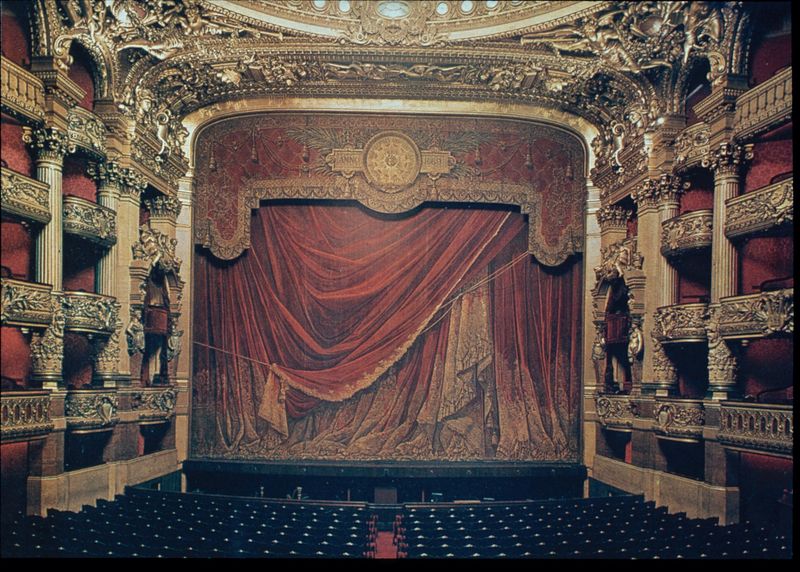
Titel: Oper (Saal)
Künstler: Henri Labrouste
Standort: Paris
Institution: Oper
Schlagwörter: blau, bunt, holz, licht, paris, raum, schmuck, schwarz, stuhl, stühle, säule, säulen, rot, ball, fest, malerei, ornament, tanz, architektur, barock, falten, rahmen, samt, vorhang, brüstung, figur, gold, reich, sessel, stoff, decke, aufführung, bühne, musik, oper, orchester, publikum, theater, rokoko, seide, oval, rund, skulptur, statue, balkon, sitze, ansicht, bogen, italien, parkett, tribüne, zuschauer, beleuchtung, empore, loge, orchestergraben, pilaster, proszenium, rang, saal, figuren, seile, könig, symmetrie, dekor, floral, ornamente, verzierung, stuck, quaste, drapierung, geschlossen, balkone, galerie, logen, ränge, zuschauerraum, foto, fotografie, oben, gang, vergoldet, gemalt, seil, reihe, pracht, bänke, kapitelle, kapitell, schnitzerei, girlanden, photo, reihen, verziert, schein, mittelgang, statuen, üppig, bestuhlung, kanzel, dekce, residenz, reichtum, graben, etagen, parterre, kulisse, rampe, wien, gerafft, prunk, teuer, putten, korinthisch, tribünen, verzierungen, innenarchitektur, trompe l'eil, sitzplatz, sitzplätze, photografie, etage, sáulen, garnier, sitzreihen, skene, pompös, residenztheater, mehrstöckig, theatersaal, rot blau, stuhlreihen, cuvillies, anno, stuhlreihe, cuvilies, überladen, korinthische säulen, theatervorhang, hlz, musiktheater, sitzreigen, barocktheater, bbühne, beleuchtuung, buntr, opernsaal, parma, publikumssaal, skenefronz, 17. jh., trompe l'oeil, brüpstung, bühnenbopgen, skulptiur, krorinthische säulen, racail, orchese